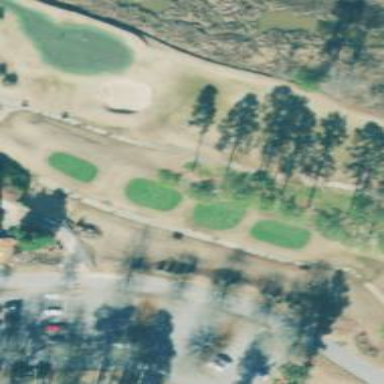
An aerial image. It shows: Golf tee.